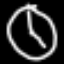
Label: clock